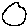
Label: circle